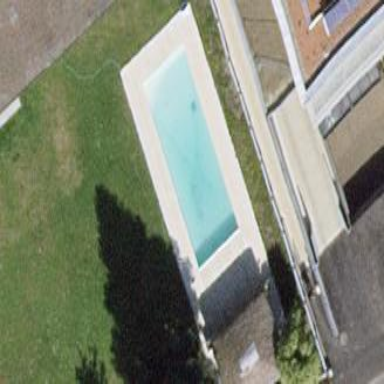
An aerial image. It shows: Swimming pool located in leisure land.